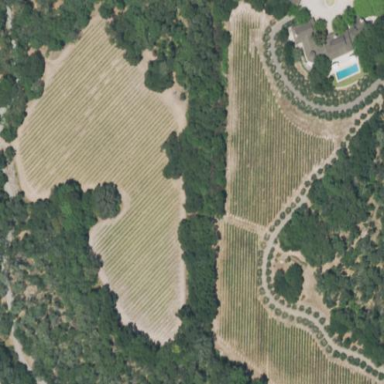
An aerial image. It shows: Vineyard with wine grapes as the crop.